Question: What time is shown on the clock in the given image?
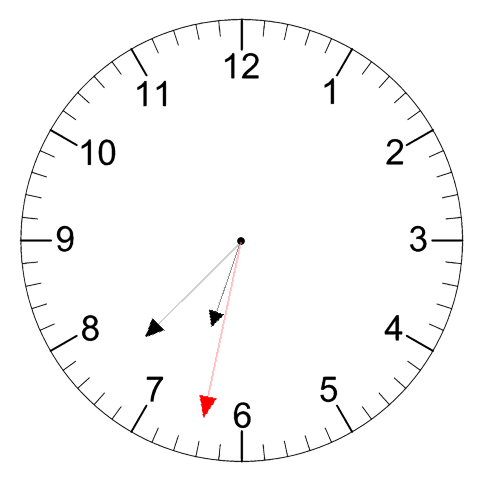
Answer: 06:37:32